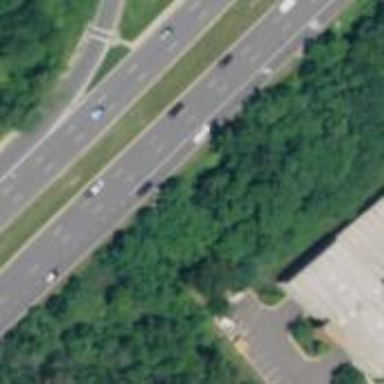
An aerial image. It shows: Trunk link highway.